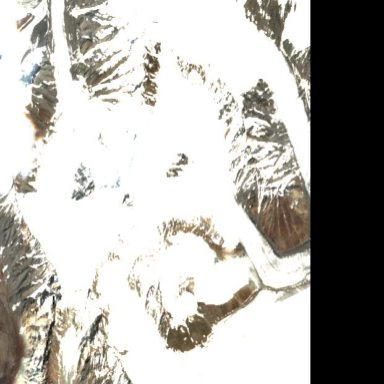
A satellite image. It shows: Stunning view of glacier.